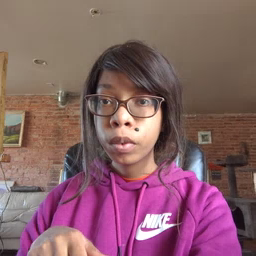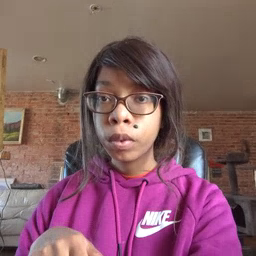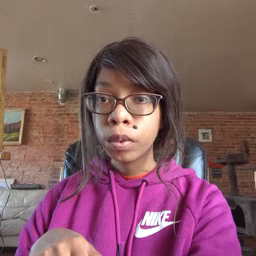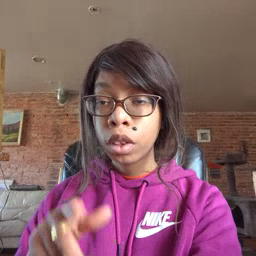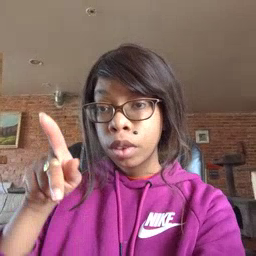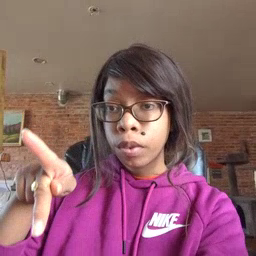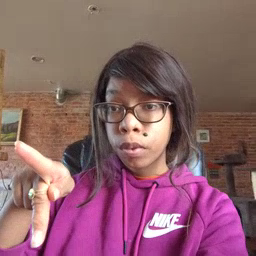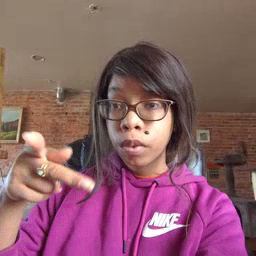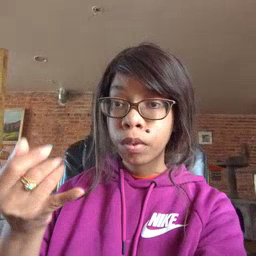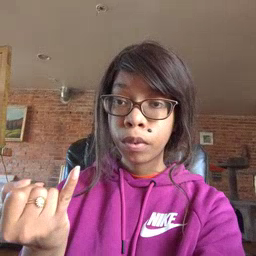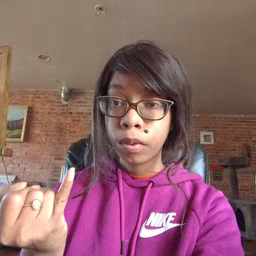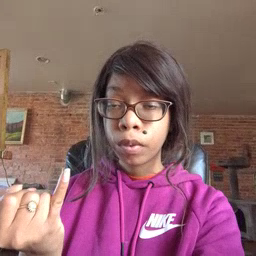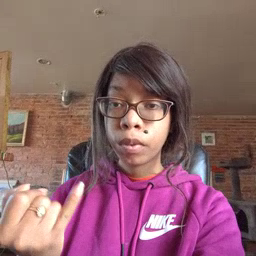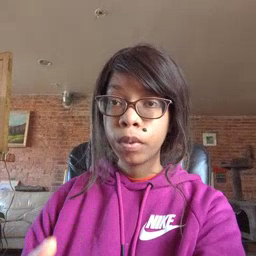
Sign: pajamas